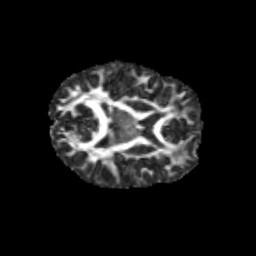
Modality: FA
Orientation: axial
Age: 10
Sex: male
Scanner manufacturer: siemens
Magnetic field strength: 3 T
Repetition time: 3.8 s
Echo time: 0.07 s